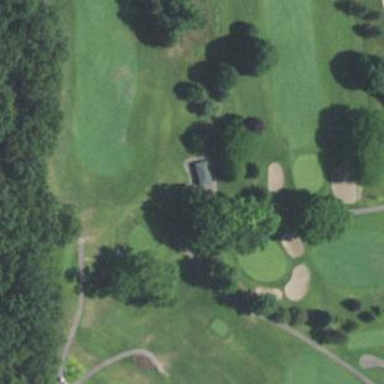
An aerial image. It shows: Path for golf carts.